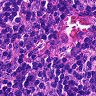
Metastatic tissue present: no